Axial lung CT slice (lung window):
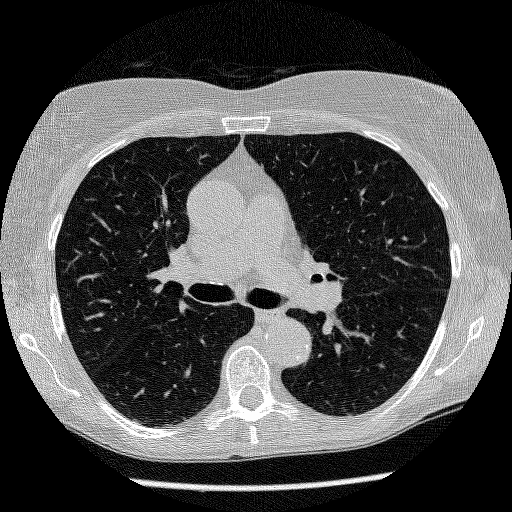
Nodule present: no